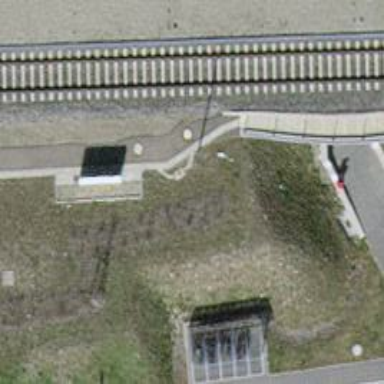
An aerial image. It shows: Single track siding used for service.